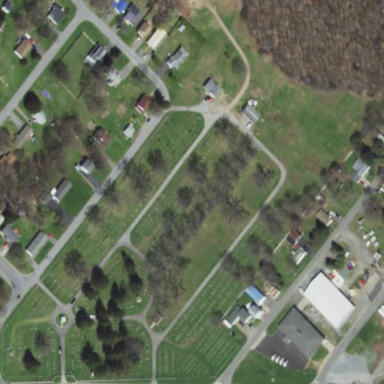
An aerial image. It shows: Graveyard used as cemetery.